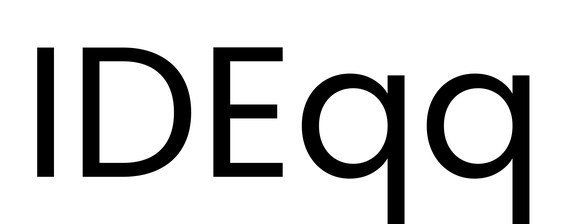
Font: Poppins-Regular